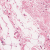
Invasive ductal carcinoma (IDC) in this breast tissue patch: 0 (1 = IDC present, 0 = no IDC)